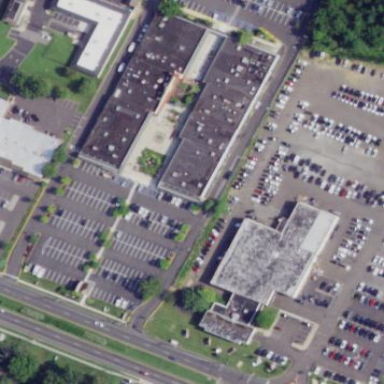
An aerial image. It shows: Building that houses car shop.